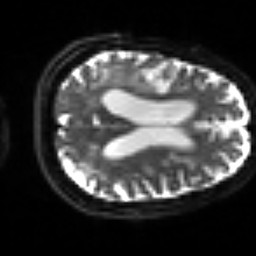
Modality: sbref
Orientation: axial
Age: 69
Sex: male
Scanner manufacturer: siemens
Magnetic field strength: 3 T
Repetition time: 3.2 s
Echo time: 0.081 s